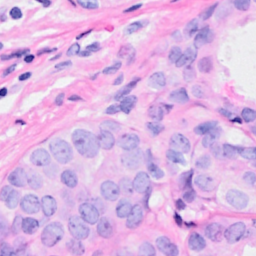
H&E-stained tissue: Breast